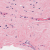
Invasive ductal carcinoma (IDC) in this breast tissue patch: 0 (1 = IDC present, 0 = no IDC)